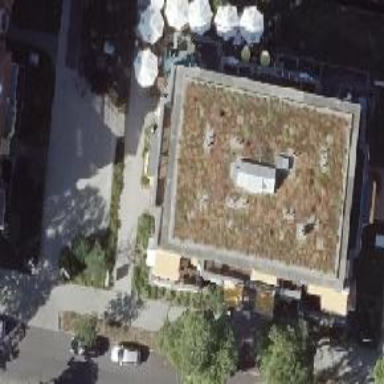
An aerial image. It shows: Café.